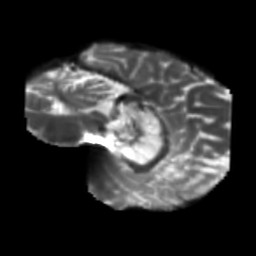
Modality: T2w
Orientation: sagittal
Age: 49
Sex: male
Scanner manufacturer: siemens
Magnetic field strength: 3 T
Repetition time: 5.25 s
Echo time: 0.08 s